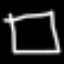
Label: square